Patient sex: F
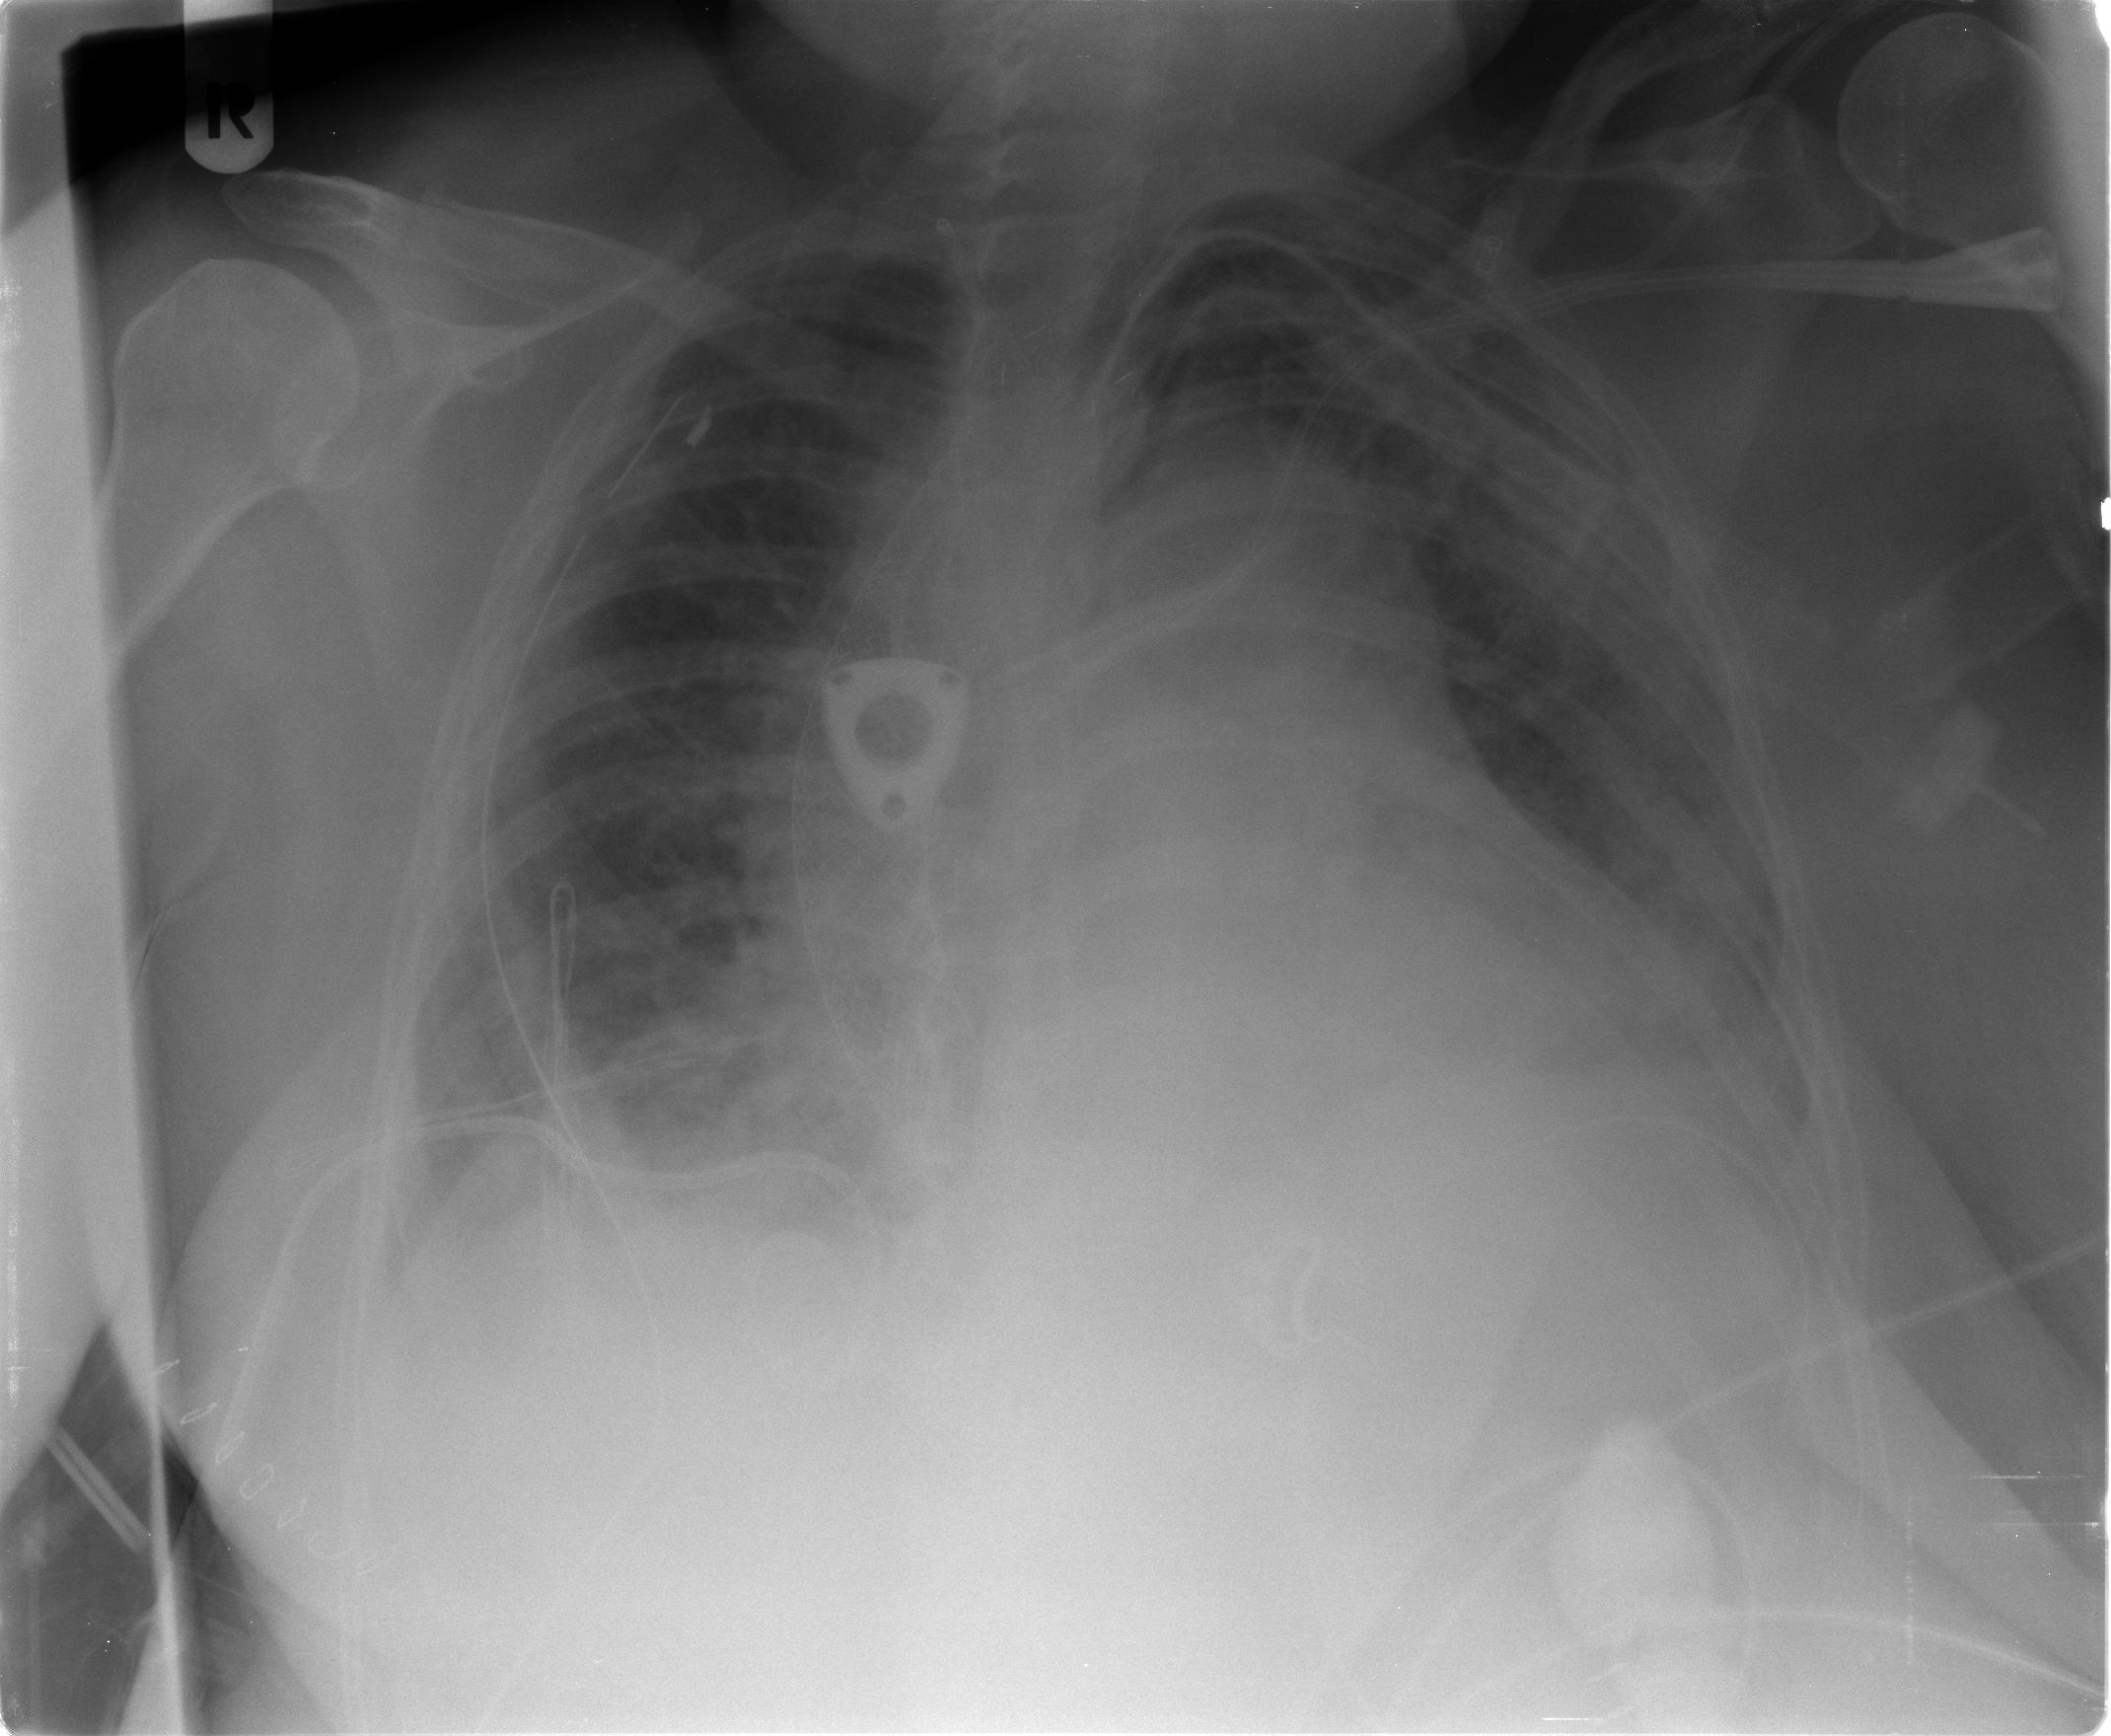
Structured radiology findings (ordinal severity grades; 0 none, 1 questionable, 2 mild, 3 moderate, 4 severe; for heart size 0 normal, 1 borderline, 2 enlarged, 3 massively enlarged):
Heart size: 3
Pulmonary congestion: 2
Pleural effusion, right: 2
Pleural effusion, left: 2
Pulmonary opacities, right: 0
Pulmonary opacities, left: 0
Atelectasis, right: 2
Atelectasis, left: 2